Question: Look at the below screen shot

How to let a website take the control over client's browser to change the Home page?
Can this be possible using Java Scripts? I am using ASP.NET/C#. How to change clients Home Page in the above method?
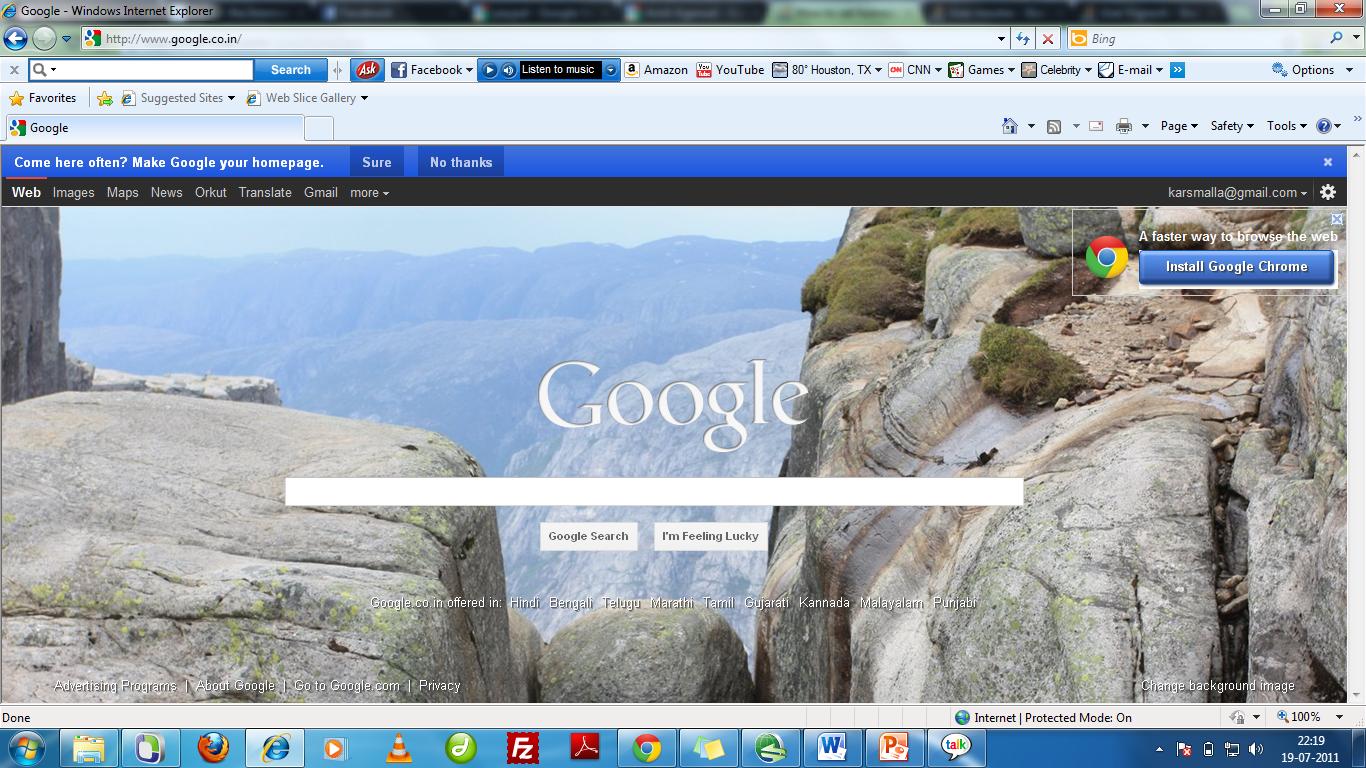
Answer: Here is the code for IE
'''
<FORM>
<INPUT TYPE="button" VALUE="Make This Site Your Home Page" onClick="this.style.behavior='url(#default#homepage)'; this.setHomePage('http://microsoft.com');">
</FORM>
'''